Question: There is a word dictionary in a text file. I will hash all these words. I wrote some code yet there is a problem. Last word takes place on each hash table records.
'''
main()
{
FILE *fp;
char word[100];
char *hash[569];
int i;
for(i=0;i<569;i++)
hash[i]="NULL";
int m=569;
int z =569;
int mm=568;
char w;
int key;
int j;
int hash1;
int hash2;
fp=fopen("smallDictionary.txt","r");
int counter =0;
while(fscanf(fp,"%s",word)!=EOF)
{
j=0;
counter++;
for(i=key=0;i<strlen(word);i++)
key+=(word[i]-'a')*26*i;
hash1=key%m;
hash2=1+(key%mm);
while(hash[(hash1+j*hash2)%m]!="NULL")
{
j++;
}
hash[(hash1+j*hash2)%m] = word;
}
for(i=0;i<569;i++)
printf("%s ",hash[i]);
fclose(fp);
}
'''
End the result on console.

As it seen, as last word of dictionary, "your" keyword repeats.
Dictionary content :
> a about above absolutely acceptable add adjacent after algorithm all
along also an analyses and any anyone are argument as assignment
assume at available be been below bird body but by can cannot
capitalization case center chain chaining changing characters check
checker checkers checking choose class code collision collisions
command compilation compile compiled complexity conform consist
containing contains convenience convert correcting corrections create
created cross deal debugging december decide deducted deleted
departmental dictionary discover discussed divides document
documentation due dynamically e each easiest encountered enough error
errors etc even exactly example executable expand experience factor
fair fall file files find first following font for forth found four
friday from function functions g gain general generate generated
generating geoff get gird given good graders grows guide guidelines
had hair handle has hash hashing have head header help helped hold
homework hour how i if in include including incorrect information
input insert inserted insertions instructions into is ispell it
keeping known kuenning last length less letter letters like line
linear list load long longer longest look looked low lower maintained
many match may messages method midnight might misspelled mistake mode
more most must my name named names necessary need never next no note
number of on once one only options or original other otherwise output
overview page pair pedantic points policies possibility possible
prefer primary probing problem produce produces professor program
purpose quack quadratic quick read reason reasonably refer reference
rehashing reinitialized report resubmit rid same save separate
separated seriously should similar simple simplify single size so
something specifications specified spell spelling standard statistics
string strong submission submit submitted successfully suggest
suggested support suppose table tech th than that the them then there
these this those three through thursday times title to together tooth
track traditionally transposed trial try turing udder under understand
unlike up use used useful using usual variant variants version wall
ward warning was way we when whenever which while whitespace who why
wild will wind wire wiry with word words works write written wrong you
your
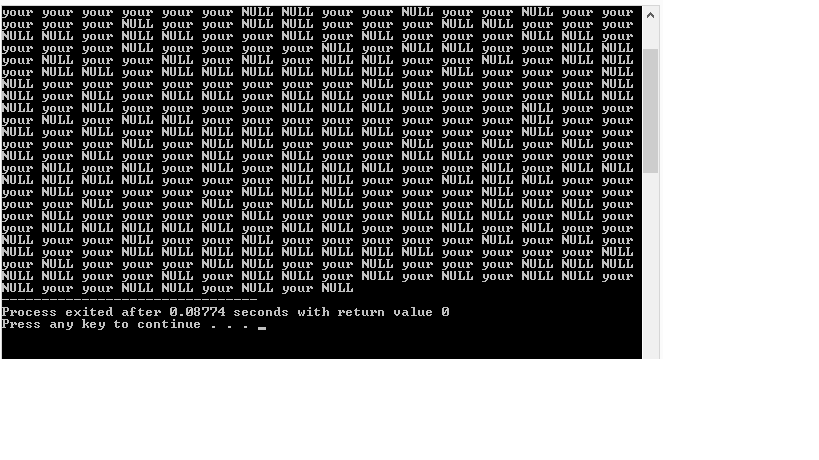
Answer: '''
hash[(hash1+j*hash2)%m] = word;
'''
That just assigns the address of 'word' to the hash entry. Which is always the same. And at the end of the loop the contents of 'word' is obviously going to be the last thing that was read by fscanf. SO you need something like:
'''
hash[(hash1+j*hash2)%m] = strdup(word);
'''
'strdup' allocates heap memory so don't forget to free it when the hash table is no longer needed.